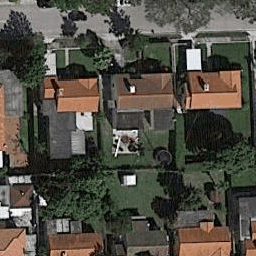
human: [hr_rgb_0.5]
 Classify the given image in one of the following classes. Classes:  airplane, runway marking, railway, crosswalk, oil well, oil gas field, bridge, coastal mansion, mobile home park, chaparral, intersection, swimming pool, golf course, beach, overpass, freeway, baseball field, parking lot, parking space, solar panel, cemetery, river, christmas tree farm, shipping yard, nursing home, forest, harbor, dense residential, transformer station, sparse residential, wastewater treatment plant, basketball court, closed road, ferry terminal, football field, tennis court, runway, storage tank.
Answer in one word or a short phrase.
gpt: dense residential